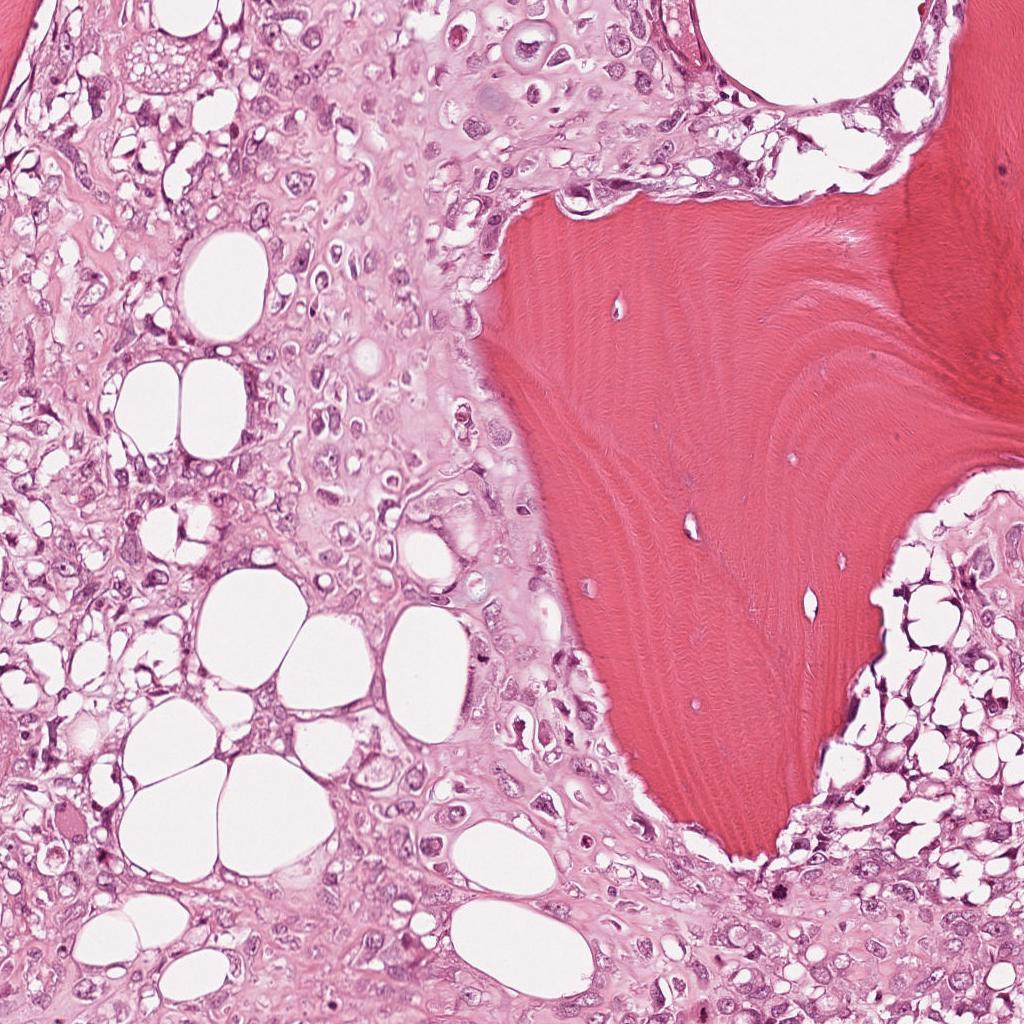
Label: Viable